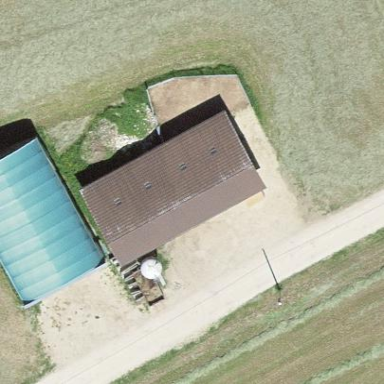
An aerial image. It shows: Farm auxiliary building.